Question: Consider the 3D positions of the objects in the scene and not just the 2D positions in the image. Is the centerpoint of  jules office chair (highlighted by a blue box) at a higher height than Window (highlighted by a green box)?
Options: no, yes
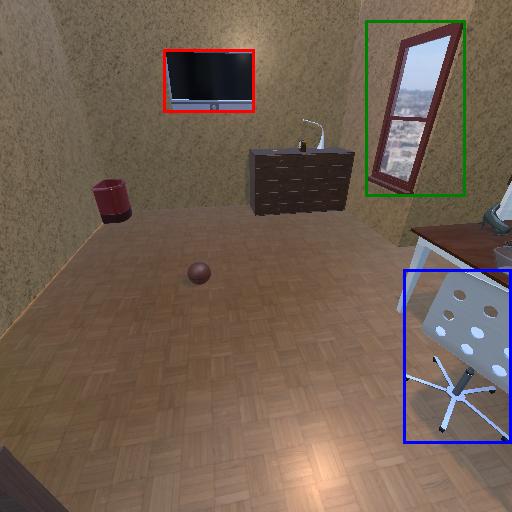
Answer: no